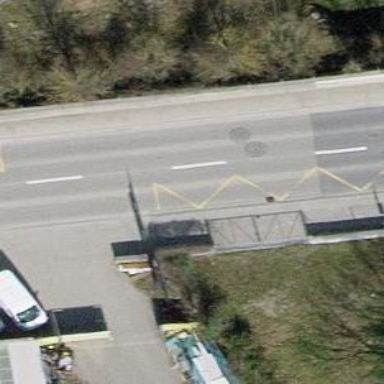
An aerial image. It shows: Asphalt footway with crossing.